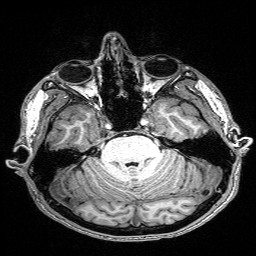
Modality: T1w
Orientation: coronal